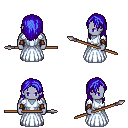
a pixel art fantasy rpg character, male body template, dark elf, purple skin, underdress, teal pants, blue long hairstyle, leather bracers, brown shoes, spear, four views (front, back, left, right), 2x2 character sprite sheet, small pixel art, hard edges, no anti-aliasing